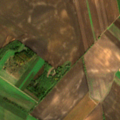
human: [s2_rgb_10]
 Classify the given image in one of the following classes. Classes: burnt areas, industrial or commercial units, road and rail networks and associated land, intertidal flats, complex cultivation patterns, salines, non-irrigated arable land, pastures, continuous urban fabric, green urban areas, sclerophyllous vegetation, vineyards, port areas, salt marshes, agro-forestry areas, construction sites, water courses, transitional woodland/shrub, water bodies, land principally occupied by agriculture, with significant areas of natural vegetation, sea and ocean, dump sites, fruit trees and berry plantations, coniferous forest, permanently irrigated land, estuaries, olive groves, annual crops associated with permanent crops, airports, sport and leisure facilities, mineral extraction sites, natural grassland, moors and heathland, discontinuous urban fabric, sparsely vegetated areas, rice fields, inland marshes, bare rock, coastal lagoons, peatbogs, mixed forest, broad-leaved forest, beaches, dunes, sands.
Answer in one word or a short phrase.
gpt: non-irrigated arable land